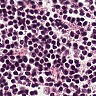
Metastatic tissue present: no